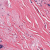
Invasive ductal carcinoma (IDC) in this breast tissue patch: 1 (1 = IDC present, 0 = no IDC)